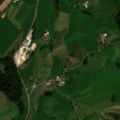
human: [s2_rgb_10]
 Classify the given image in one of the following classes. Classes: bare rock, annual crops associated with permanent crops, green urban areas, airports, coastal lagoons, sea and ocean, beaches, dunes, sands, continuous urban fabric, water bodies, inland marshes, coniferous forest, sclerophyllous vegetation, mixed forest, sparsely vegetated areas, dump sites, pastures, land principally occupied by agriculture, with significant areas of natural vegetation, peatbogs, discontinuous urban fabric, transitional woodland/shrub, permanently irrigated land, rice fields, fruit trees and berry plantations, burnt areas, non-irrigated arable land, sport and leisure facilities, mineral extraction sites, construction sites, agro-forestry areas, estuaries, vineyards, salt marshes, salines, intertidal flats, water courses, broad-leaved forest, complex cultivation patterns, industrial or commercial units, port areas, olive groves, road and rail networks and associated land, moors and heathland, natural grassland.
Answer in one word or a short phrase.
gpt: complex cultivation patterns, mixed forest